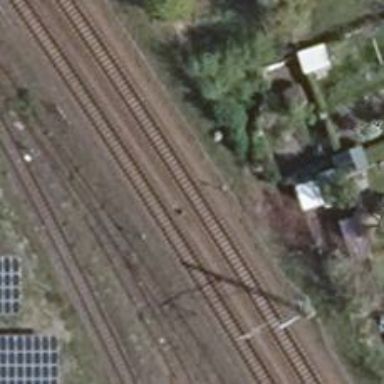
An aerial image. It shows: Railway signal.